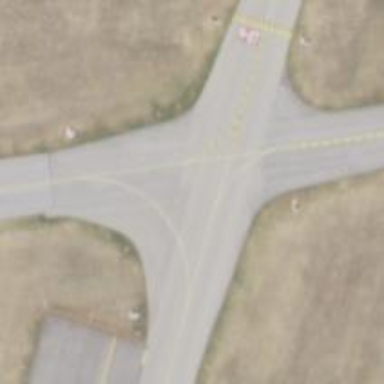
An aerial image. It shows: Image of taxiway at airport.